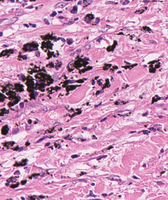
Tumor epithelial tissue: no
Tumor-associated stroma tissue: yes
Normal tissue: no